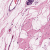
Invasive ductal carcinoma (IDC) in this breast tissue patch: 0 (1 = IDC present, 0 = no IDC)